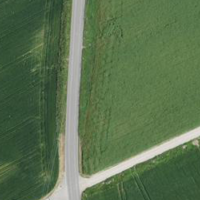
EUNIS habitat code: 52
Species observed at this site:
Alauda arvensis
Anthus pratensis